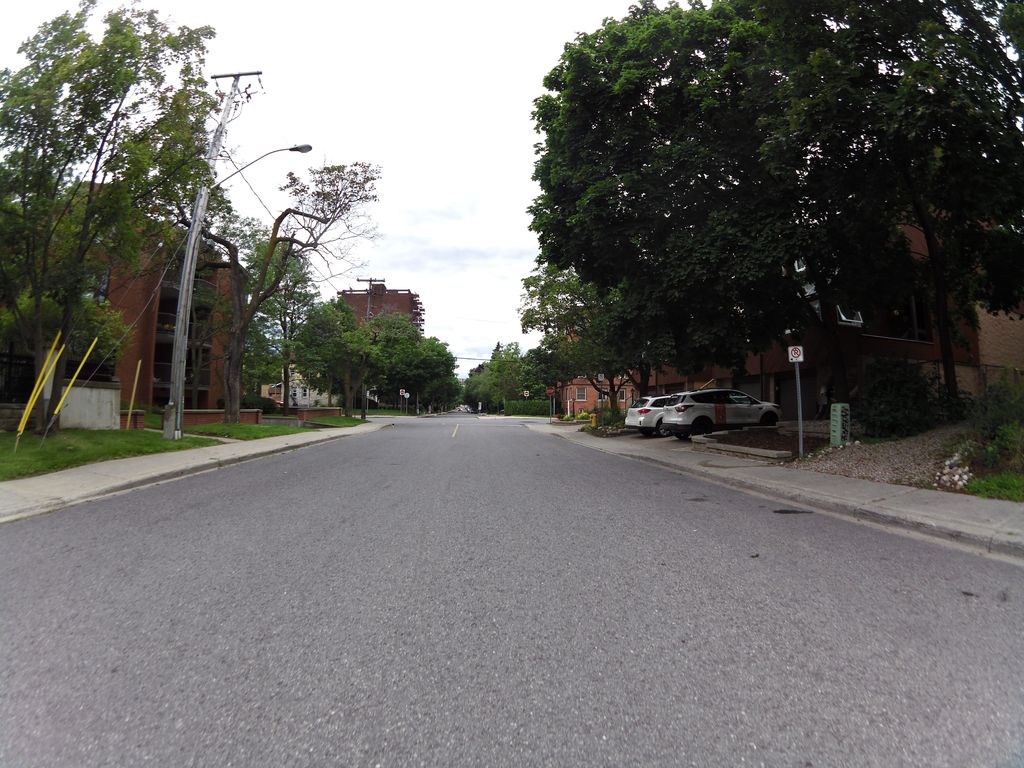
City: ottawa-gatineau